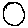
Label: circle